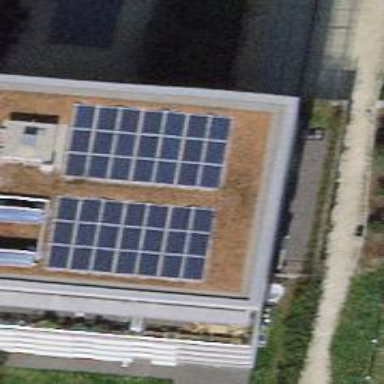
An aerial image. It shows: Solar photovoltaic panel generator placed on the roof.